Aerial crown-view tile of a tropical tree (Barro Colorado Island, Panama), acquired 20250217:
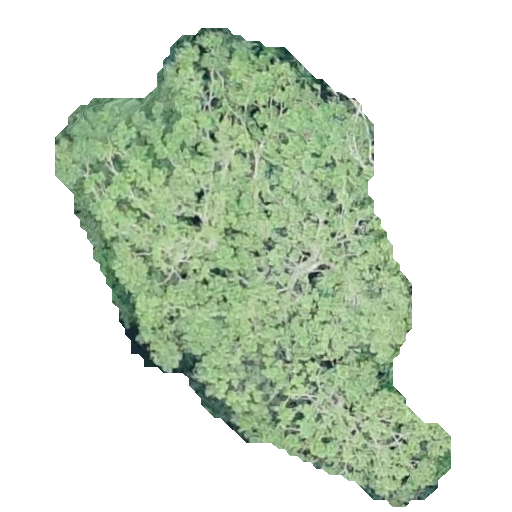
Species: Jacaranda copaia
GBIF accepted scientific name: Jacaranda copaia
Crown area: 161.491 m²